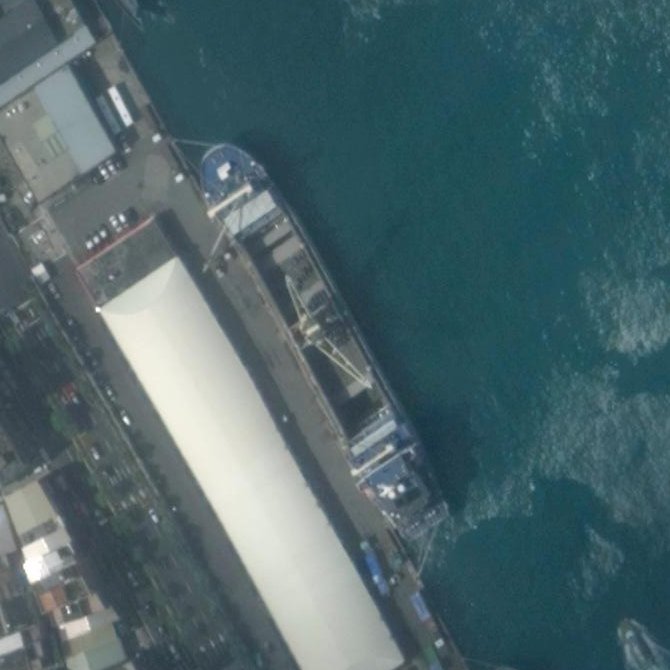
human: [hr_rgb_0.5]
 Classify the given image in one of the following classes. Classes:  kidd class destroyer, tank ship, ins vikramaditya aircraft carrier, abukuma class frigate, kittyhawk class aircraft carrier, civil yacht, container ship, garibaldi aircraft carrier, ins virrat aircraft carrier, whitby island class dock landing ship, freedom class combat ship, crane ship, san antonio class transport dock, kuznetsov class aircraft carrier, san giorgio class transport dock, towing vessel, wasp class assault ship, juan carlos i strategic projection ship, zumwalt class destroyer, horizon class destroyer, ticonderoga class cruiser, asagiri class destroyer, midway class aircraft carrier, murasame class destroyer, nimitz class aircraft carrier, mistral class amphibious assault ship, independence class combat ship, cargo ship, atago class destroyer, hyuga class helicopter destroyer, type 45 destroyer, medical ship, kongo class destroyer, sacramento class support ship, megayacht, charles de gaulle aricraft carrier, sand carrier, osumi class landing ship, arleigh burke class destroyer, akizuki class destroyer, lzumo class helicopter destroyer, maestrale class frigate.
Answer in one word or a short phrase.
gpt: Cargo ship